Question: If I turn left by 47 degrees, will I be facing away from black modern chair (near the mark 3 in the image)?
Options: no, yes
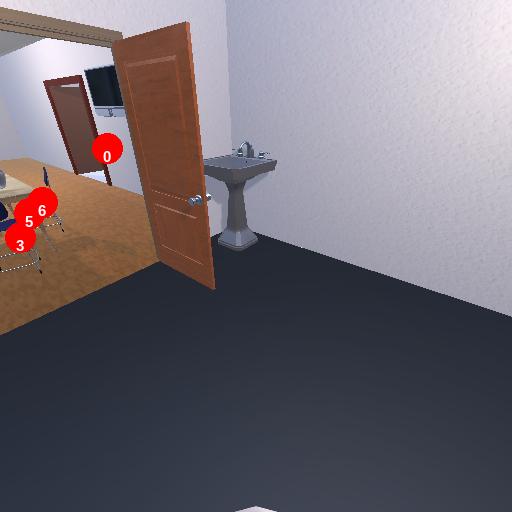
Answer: no